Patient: sex F, age 73
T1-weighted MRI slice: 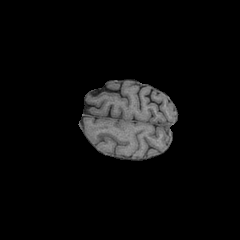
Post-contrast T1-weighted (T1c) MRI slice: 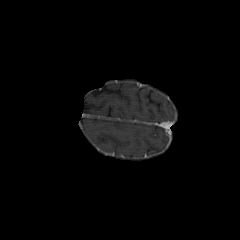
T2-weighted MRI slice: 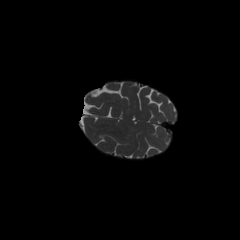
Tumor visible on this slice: no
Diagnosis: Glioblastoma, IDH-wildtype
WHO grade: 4